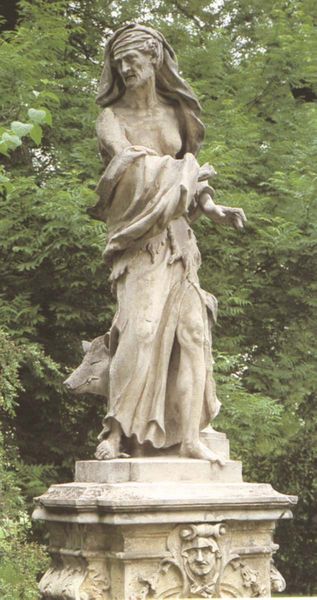
Titel: Alte Frau in Lumpen und Schwein
Künstler: Lorenzo Mattelli
Standort: Wien, Palais Schwarzenberg, Park (EU - AUT)
Schlagwörter: baum, blätter, mann, nackt, bäume, grün, frau, marmor, park, tuch, alt, gesicht, sockel, stein, natur, gewand, wald, garten, skulptur, statue, alter mann, angst, kopftuch, bildhauerei, halbakt, schwein, fetzen, greis, lumpen, religion, schritt, mythologie, bettler, wildschwein, turban, eber, hexe, echt, besorghnis, lumpfen